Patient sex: M
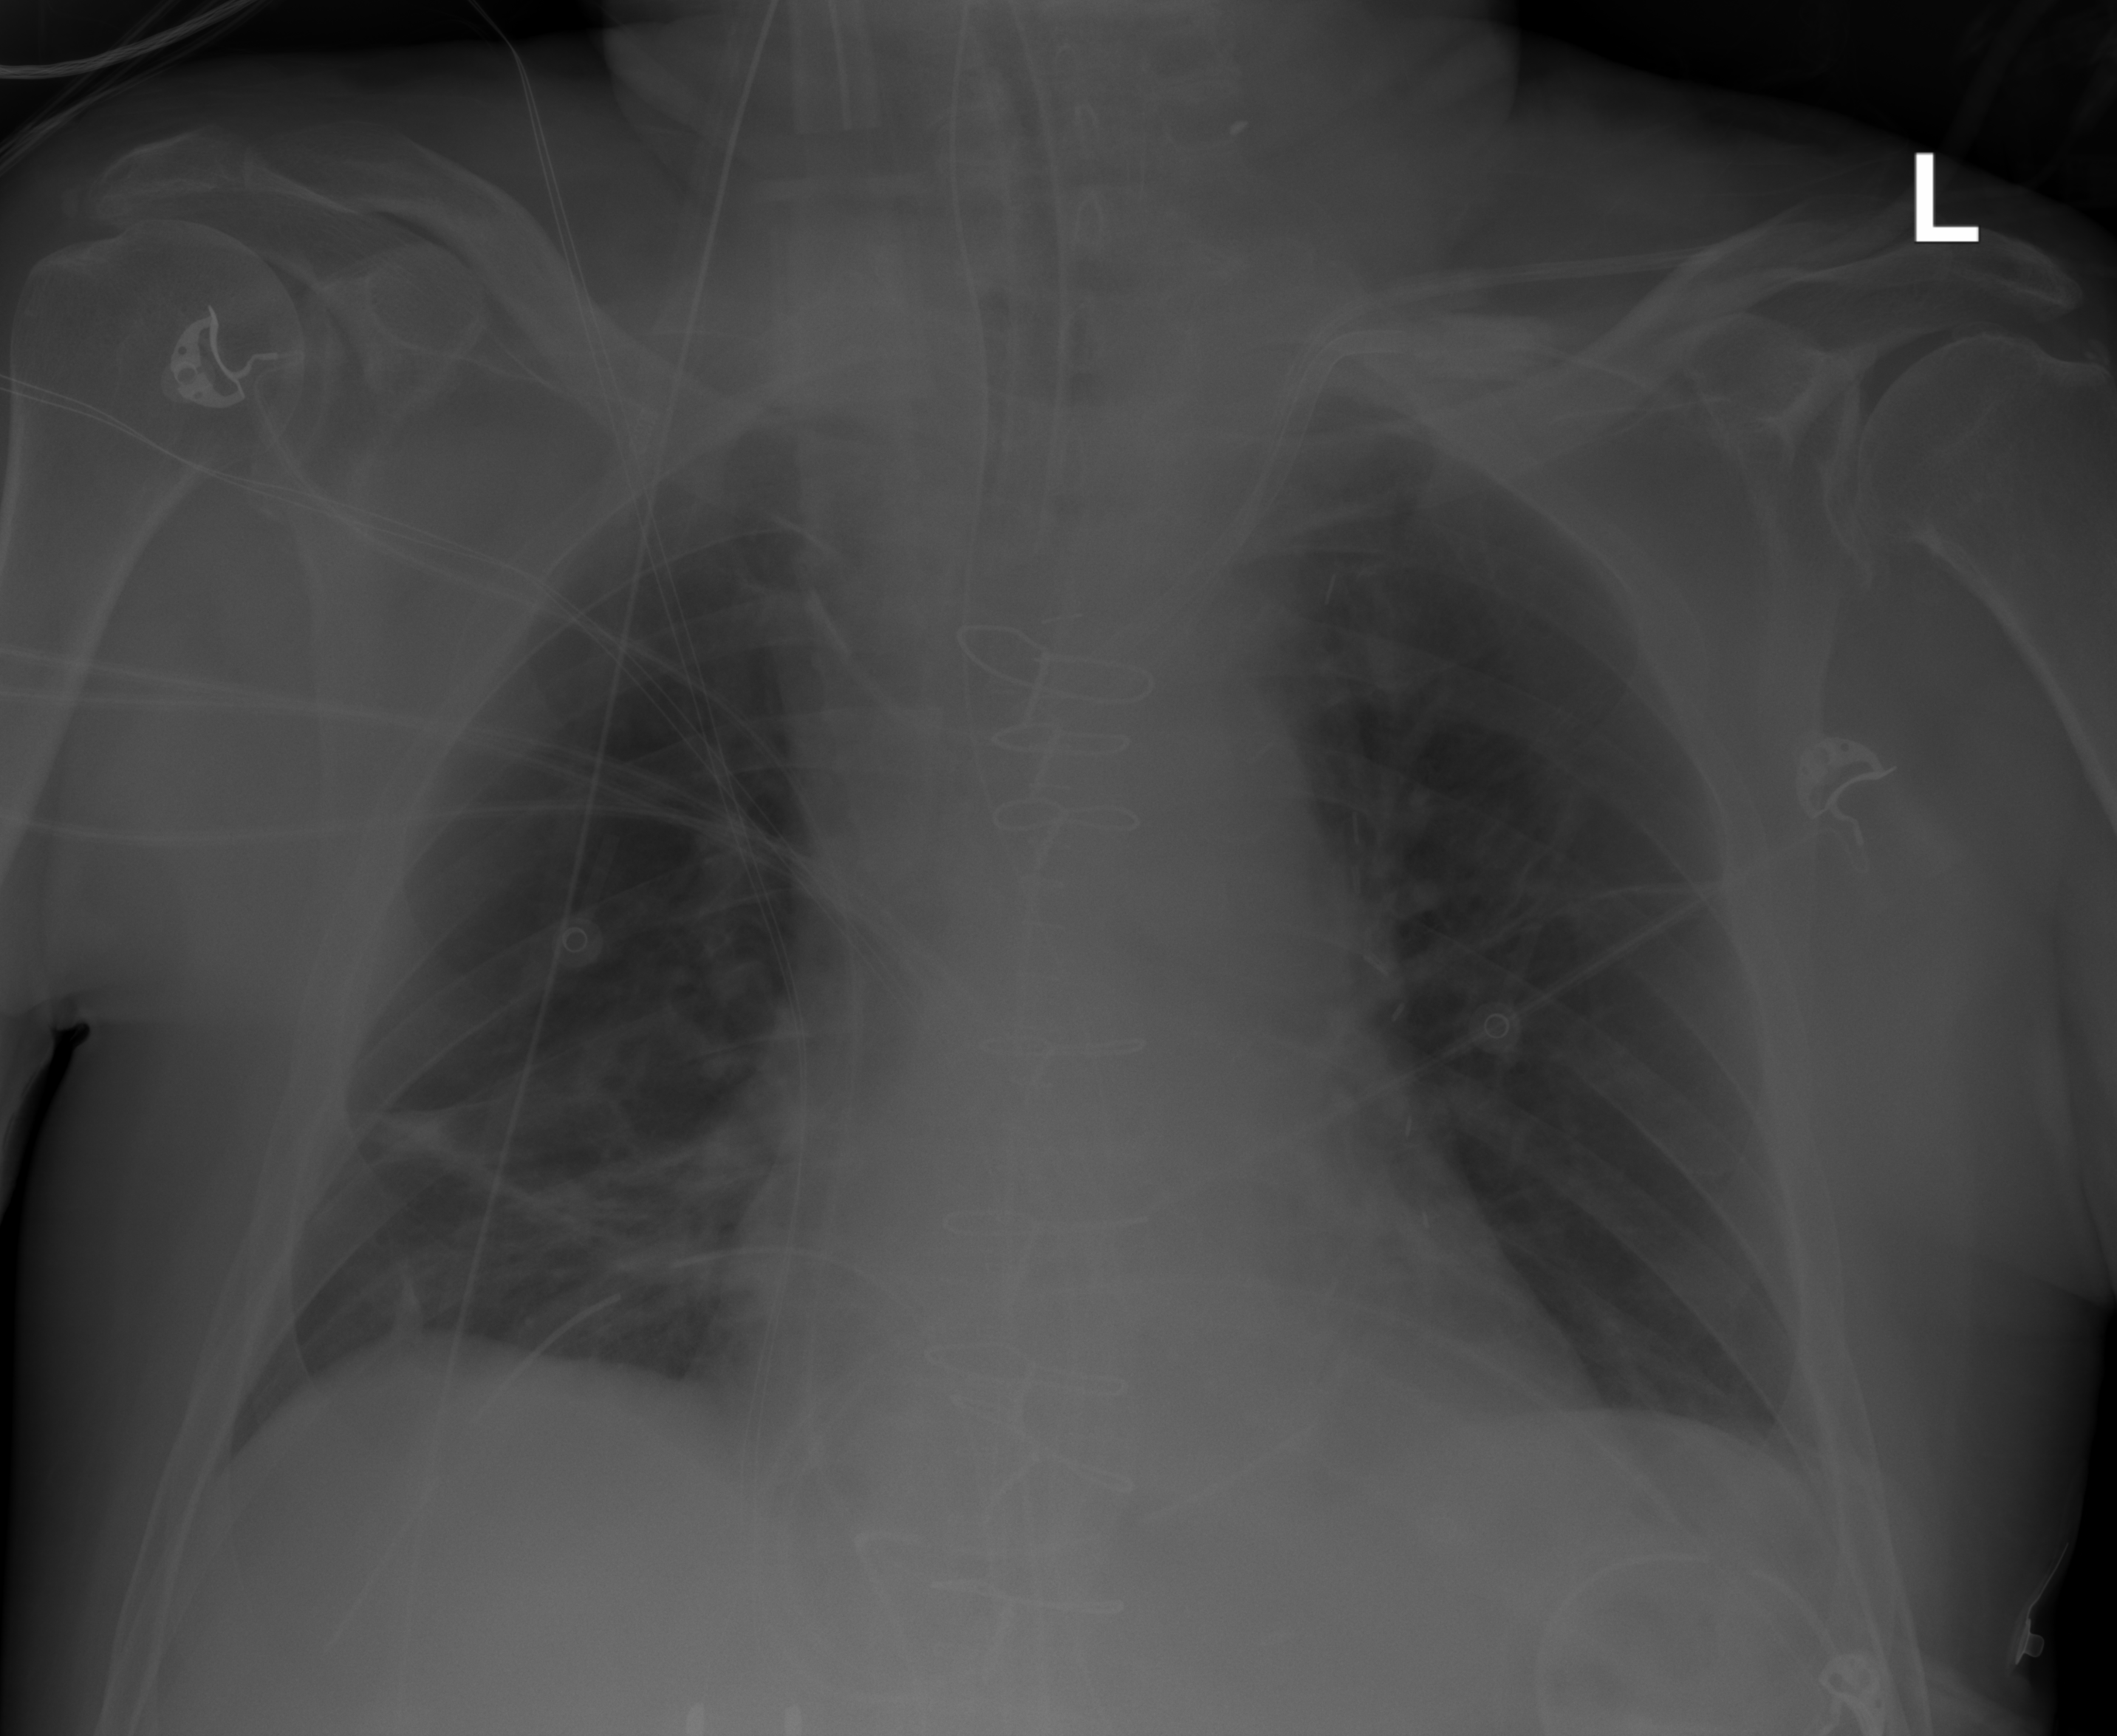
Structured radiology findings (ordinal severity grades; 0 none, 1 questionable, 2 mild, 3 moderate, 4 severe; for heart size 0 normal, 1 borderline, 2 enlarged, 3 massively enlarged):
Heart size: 0
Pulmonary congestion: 0
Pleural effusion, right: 0
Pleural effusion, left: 0
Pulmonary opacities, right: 0
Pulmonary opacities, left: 0
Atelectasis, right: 2
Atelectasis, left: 0